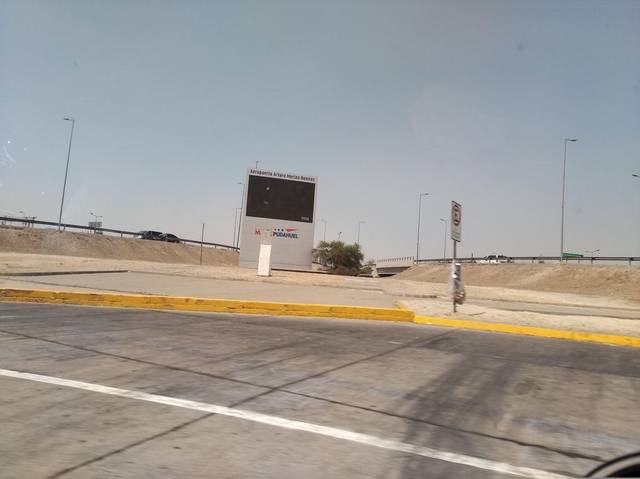
Region: Chile
Coordinates: -33.41, -70.793